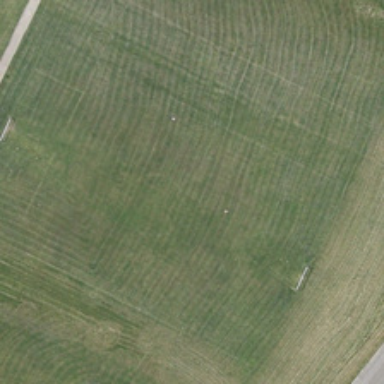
A road is in a piece of green meadow .